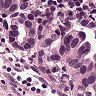
Metastatic tissue present: yes